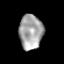
Tissue: prostate
Cell type: T cells
Senescence score: 0.3471
Nuclear area (px): 804
Mean DAPI intensity: 164.073